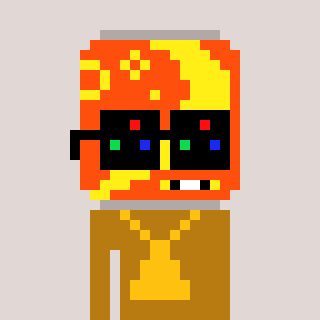
a pixel art character with square black sunglasses, a pop-shaped head and a gold-colored body on a warm background